Question: I have a problem with my Phonegap application. I got a 404 error on phonegap.js
I understand that the compiler (I'm using Phonegap build) will replace the src of my phonegap.js by the real path but I don't get that.
It's weird because I have all the other scripts loaded but not this one.
This screenshot is from Safari, debugging my application launched on my iPad to give you more details.
I'm using Phonegap 3.1.0 with an iPad Retina 64 bits with iOS 7.0.
Edit: I can't use Phonegap 3.4.0, Phonegap build is still not supporting it.

Thanks in advance !
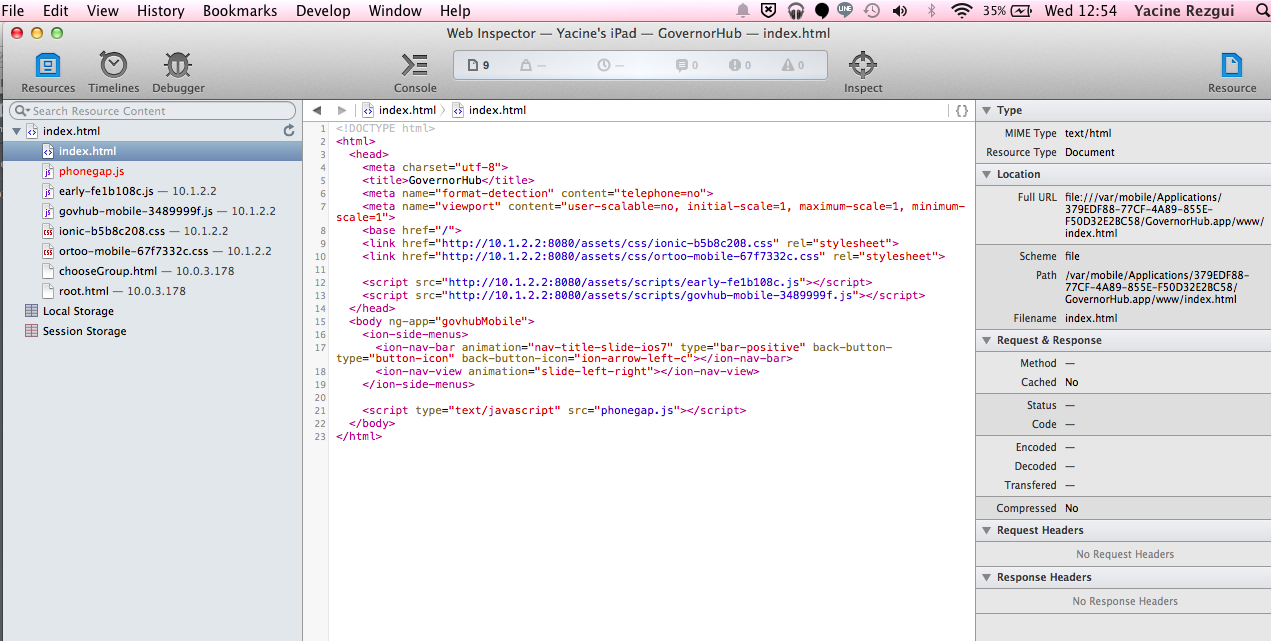
Answer: Thanks guys but the problem wasn't related to Phonegap. I copied from our desktop version and that created the problem. And as I wrote in my comment, the screenshot is from Safari debugger for my iPad, not from a browser tab.